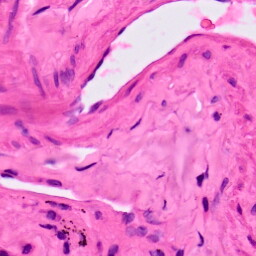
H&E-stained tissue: Lung